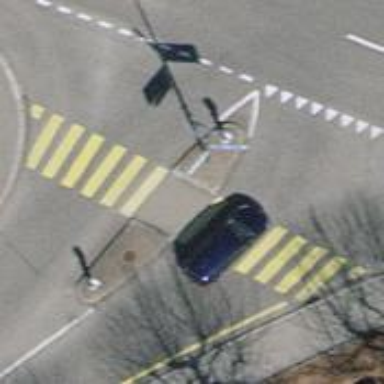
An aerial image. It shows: Marked crossing on footway with clear markings.